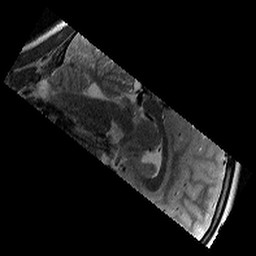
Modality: T2w
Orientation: sagittal
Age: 9
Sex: male
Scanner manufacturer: siemens
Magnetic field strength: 3 T
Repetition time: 9.23 s
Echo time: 0.067 s